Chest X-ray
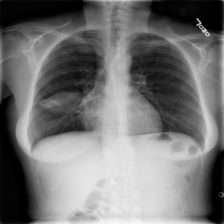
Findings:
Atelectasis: negative
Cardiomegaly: negative
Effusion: negative
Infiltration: negative
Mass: negative
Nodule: negative
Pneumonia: negative
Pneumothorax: negative
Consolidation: negative
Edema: negative
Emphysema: negative
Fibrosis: negative
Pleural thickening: negative
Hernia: negative